Question: I'm trying to create an algorithm to overlay an image with transparencies on top of fully opaque image.
On the next sample I have a back fully opaque image, and front image which is a blue frame with diffuse edges.
The problem I'm having is that my implementation overlays incorrectly the semi-transparent areas producing darkish pixels.

Here is my implementation:
'''
#define OPAQUE 0xFF
#define TRANSPARENT 0
#define ALPHA(argb) (uint8_t)(argb >> 24)
#define RED(argb) (uint8_t)(argb >> 16)
#define GREEN(argb) (uint8_t)(argb >> 8)
#define BLUE(argb) (uint8_t)(argb)
#define ARGB(a, r, g, b) (a << 24) | ((r & 0xff) << 16) | ((g & 0xff) << 8) | (b & 0xff)
#define BLEND(a, b, alpha) ((a * alpha) + (b * (255 - alpha))) / 255
void ImageUtil::overlay(const uint32_t* front, uint32_t* back, const unsigned int width, const unsigned int height)
{
const size_t totalPixels = width * height;
for (unsigned long index = 0; index < totalPixels; index++)
{
const uint32_t alpha = ALPHA(*front);
const uint32_t R = BLEND(RED(*front), RED(*back), alpha);
const uint32_t G = BLEND(GREEN(*front), GREEN(*back), alpha);
const uint32_t B = BLEND(BLUE(*front), BLUE(*back), alpha);
*backPixels++ = ARGB(OPAQUE, R , G, B);
*frontPixels++;
}
}
'''
Test Images files
<URL>
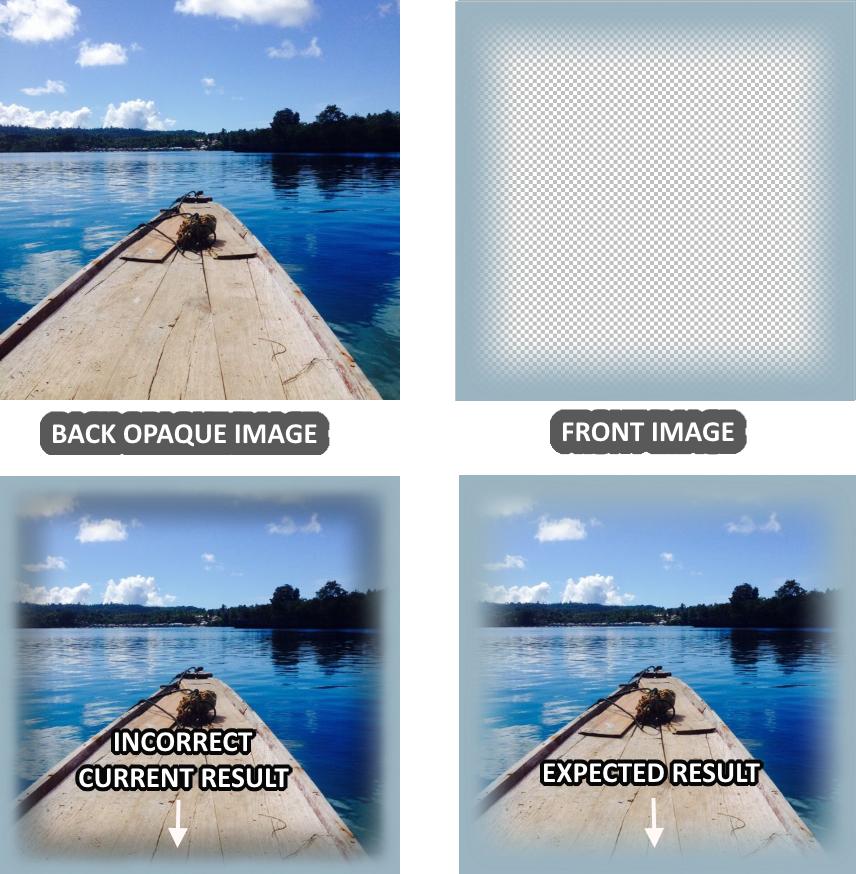
Answer: Following the tips from the comments by and , I've investigated further and yes the data is being loaded with pre-multiplied alpha.
This produces the darkening when blending. The solution has been to un-multiply the front pixels, and finally I've got the expected result.
Unmultiply formula:
'''
((0xFF * color) / alpha)
'''
Final code:
'''
#define OPAQUE 0xFF;
#define TRANSPARENT 0;
#define ALPHA(rgb) (uint8_t)(rgb >> 24)
#define RED(rgb) (uint8_t)(rgb >> 16)
#define GREEN(rgb) (uint8_t)(rgb >> 8)
#define BLUE(rgb) (uint8_t)(rgb)
#define UNMULTIPLY(color, alpha) ((0xFF * color) / alpha)
#define BLEND(back, front, alpha) ((front * alpha) + (back * (255 - alpha))) / 255
#define ARGB(a, r, g, b) (a << 24) | ((r & 0xFF) << 16) | ((g & 0xFF) << 8) | (b & 0xFF)
void ImageUtil::overlay(const uint32_t* front, uint32_t* back, const unsigned int width, const unsigned int height)
{
const size_t totalPixels = width * height;
for (unsigned long index = 0; index < totalPixels; index++)
{
const uint32_t frontAlpha = ALPHA(*front);
if (frontAlpha == TRANSPARENT)
{
*back++;
*front++;
continue;
}
if (frontAlpha == OPAQUE)
{
*back++ = *front++;
continue;
}
const uint8_t backR = RED(*back);
const uint8_t backG = GREEN(*back);
const uint8_t backB = BLUE(*back);
const uint8_t frontR = UNMULTIPLY(RED(*front), frontAlpha);
const uint8_t frontG = UNMULTIPLY(GREEN(*front), frontAlpha);
const uint8_t frontB = UNMULTIPLY(BLUE(*front), frontAlpha);
const uint32_t R = BLEND(backR, frontR, frontAlpha);
const uint32_t G = BLEND(backG, frontG, frontAlpha);
const uint32_t B = BLEND(backB, frontB, frontAlpha);
*back++ = ARGB(OPAQUE, R , G, B);
*front++;
}
}
'''